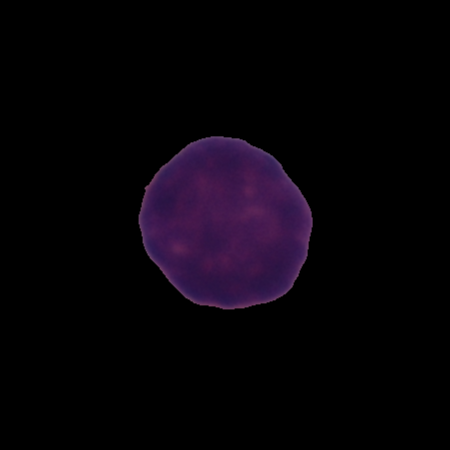
Label: healthy